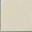
Piece: xx